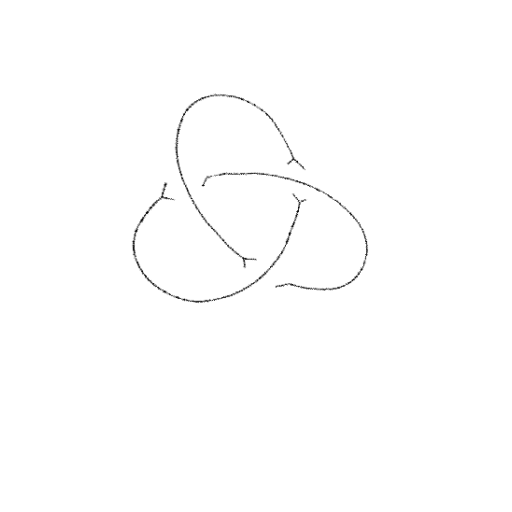
Crossing number: 3